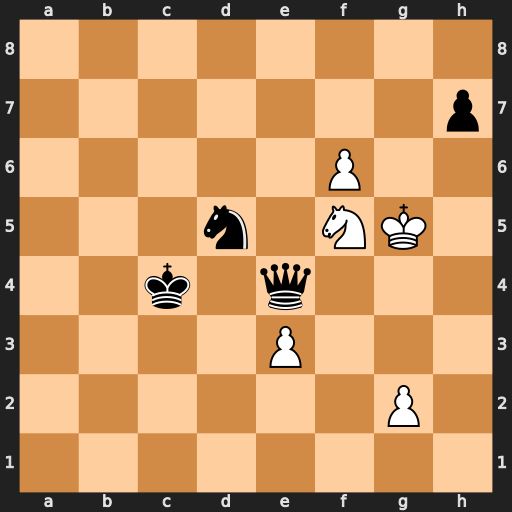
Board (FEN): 8/7p/5P2/3n1NK1/2k1q3/4P3/6P1/8
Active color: w
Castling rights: -
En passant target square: -
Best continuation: Nd6+ Kd3 Nxe4 Kxe4 f7